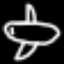
Label: airplane